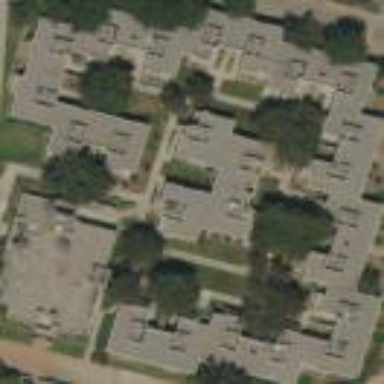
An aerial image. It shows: Dormitory building.